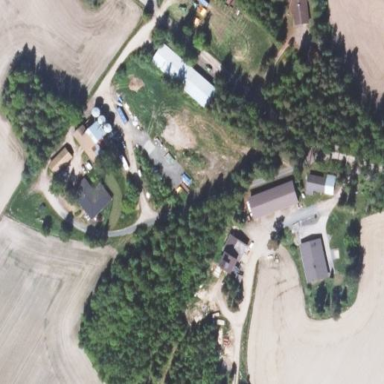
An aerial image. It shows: Farmyard area.